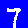
Digit: 7